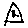
Label: triangle